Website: walmart
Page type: account-selection
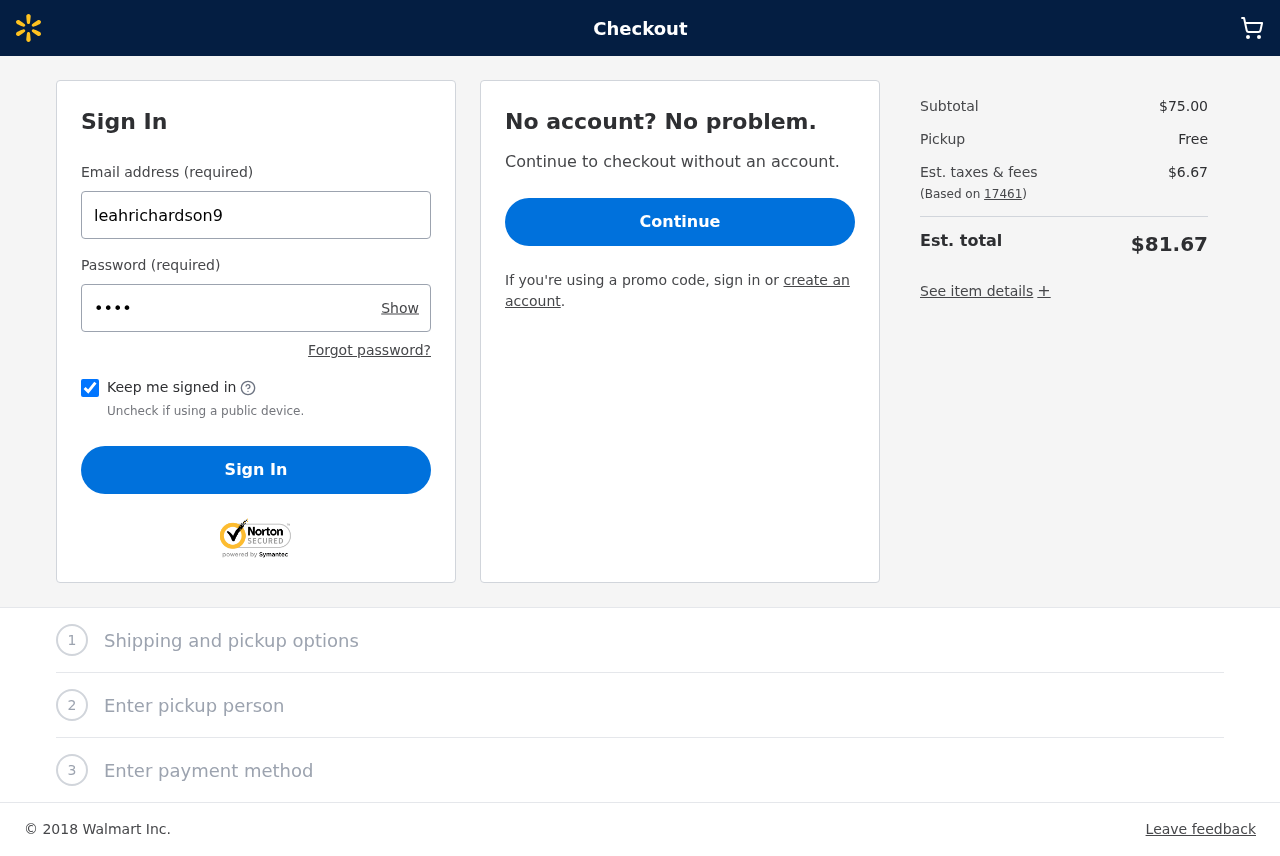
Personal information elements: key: PII_LOGIN_USERNAME
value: leahrichardson9
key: PII_POSTCODE
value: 17461
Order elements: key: ORDER_SUBTOTAL
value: $75.00
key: ORDER_TAX
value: $6.67
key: ORDER_TOTAL
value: $81.67